Question: I'm trying to display some text from a list depending on the key:
'''
<td>@x.OutcomeSummary</td>
<td>@Model.SummaryOutcomes.FirstOrDefault(c => c.Value == x.OutcomeSummary).Name</td>
<td>@Model.SummaryOutcomes.FirstOrDefault(x.OutcomeSummary).Name</td>
'''
In this case 'x.OutcomeSummary' is 7 and I would like for it to get the relevant text from SummaryOutcomes with a key of 7.
The second line gives me the following error:
And the third line gives me an error saying that the FirstOrDefault command has invalid arguments.
It imports the following model:
'''
public class DogSummaryView
{
public IEnumerable<DogIncident> Incidents { get; set; }
public IEnumerable<Category> SummaryOutcomes { get; set; }
public IEnumerable<Category> DogBreeds { get; set; }
}
'''
This is the category class:
'''
public class Category
{
public string Value { get; set; }
public string Name { get; set; }
public bool InUse { get; set; }
}
'''
And this is the controller:
'''
public ActionResult Summary()
{
var vm = new DogSummaryView
{
Incidents = repository.GetAllRecords().OrderByDescending(x => x.DateRecieved),
SummaryOutcomes = repository.GetAllSummaryOutcomes()
};
return View("Summary", vm);
}
'''
And finally here you can see that the list is populated and initialized:

Is there anyway of getting it so that instead of displaying 7, it displays the correct summary outcome?
Thanks
---
Thank you so so much to fourpastmidnight for his persistent help with this, and not only helping me to find a solution, but also helping me to understand just exactly where the problem lied. Here's an updated (working!) solution:
'''
@foreach (var x in Model.Incidents)
{
var summaryOutput = "";
var firstOutcomeSummary = Model.SummaryOutcomes.FirstOrDefault(c => c.Value == x.OutcomeSummary);
if (firstOutcomeSummary != null) { summaryOutput = Model.SummaryOutcomes.FirstOrDefault(c => c.Value == x.OutcomeSummary).Name.ToString(); }
<tr>
<td>@Html.Raw(summaryOutput)</td>
</tr>
}
'''
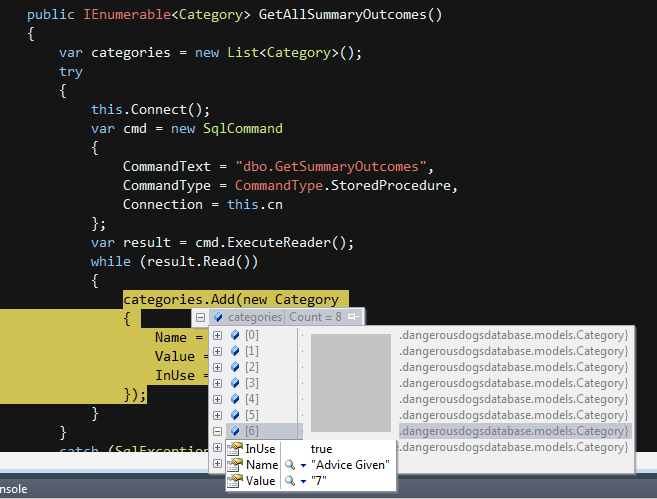
Answer: Ok, the problem is you're trying to compare a 'string' to an 'int'.
Change the second line as follows:
'''
@Model.SummaryOutcomes.FirstOrDefault(c => c.Value == x.OutcomeSummary.ToString()).Name;
// You could also use '.Value'.
'''
That should solve your problem.
Hmm, maybe 'x.OutcomeSummary.ToString()' is resulting in the type name of the enumeration and not the integer value of the enumeration constant value.
Try updating the above line to the following:
'''
@Model.SummaryOutcomes.FirstOrDefault(c => c.Value == ((int)x.OutcomeSummary).ToString()).Name;
'''
According to the OP's latest comment, try the following:
'''
// If x.OutcomeSummary is the outcome summary name, then....
var firstOutcomeSummary = @Model.SummaryOutcomes.FirstOrDefault(c => c.Name == x.OutcomeSummary)
if (firstOutcomeSummary != null)
// Do something here.
// Else, if x.OutcomeSummary is the outcome summary value, e.g. "7", then...
var firstOutcomeSummary = @Model.SummaryOutcomes.FirstOrDefault(c => c.Value == x.OutcomeSummary)
if (firstOutcomeSummary != null)
// Do something here.
'''